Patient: sex F, age 57
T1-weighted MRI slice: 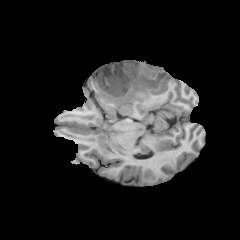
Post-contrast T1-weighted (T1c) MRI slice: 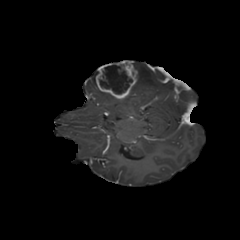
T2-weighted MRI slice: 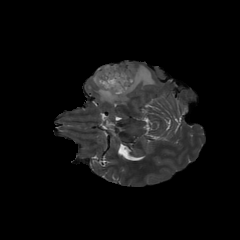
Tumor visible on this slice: yes
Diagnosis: Glioblastoma, IDH-wildtype
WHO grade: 4